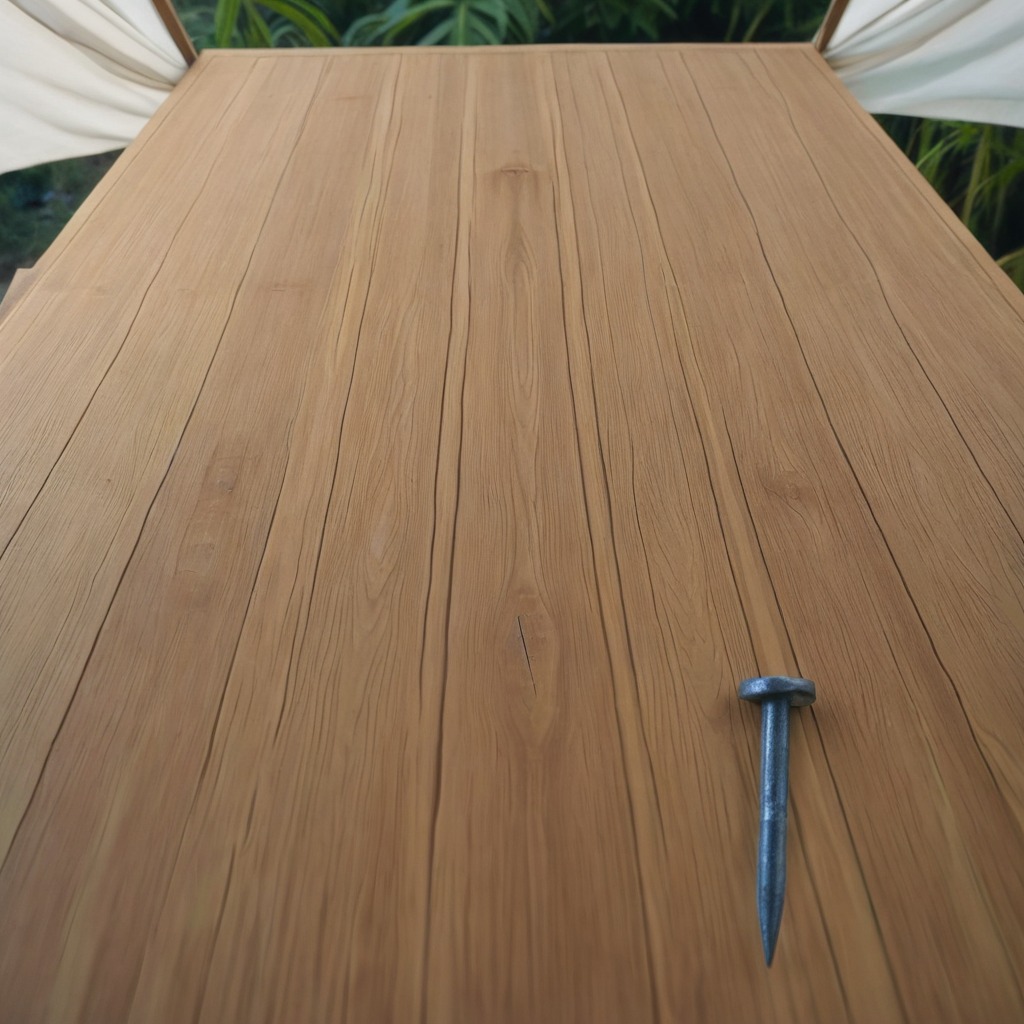
A nail is lying on a wooden table.